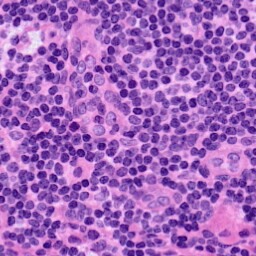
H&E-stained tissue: LymphNode